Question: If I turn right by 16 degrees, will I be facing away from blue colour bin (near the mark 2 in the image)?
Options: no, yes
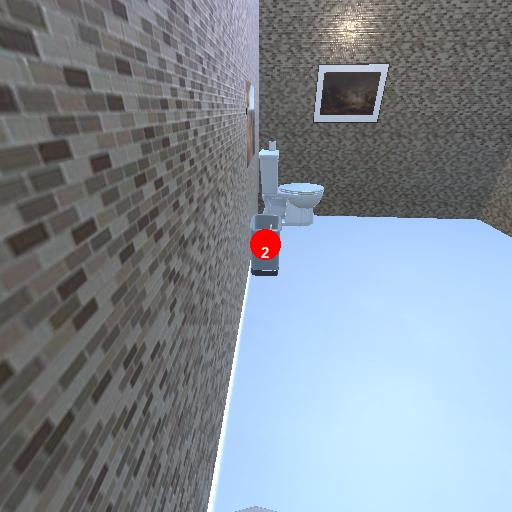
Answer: no